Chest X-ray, AP view. Patient: 35 years old, sex F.
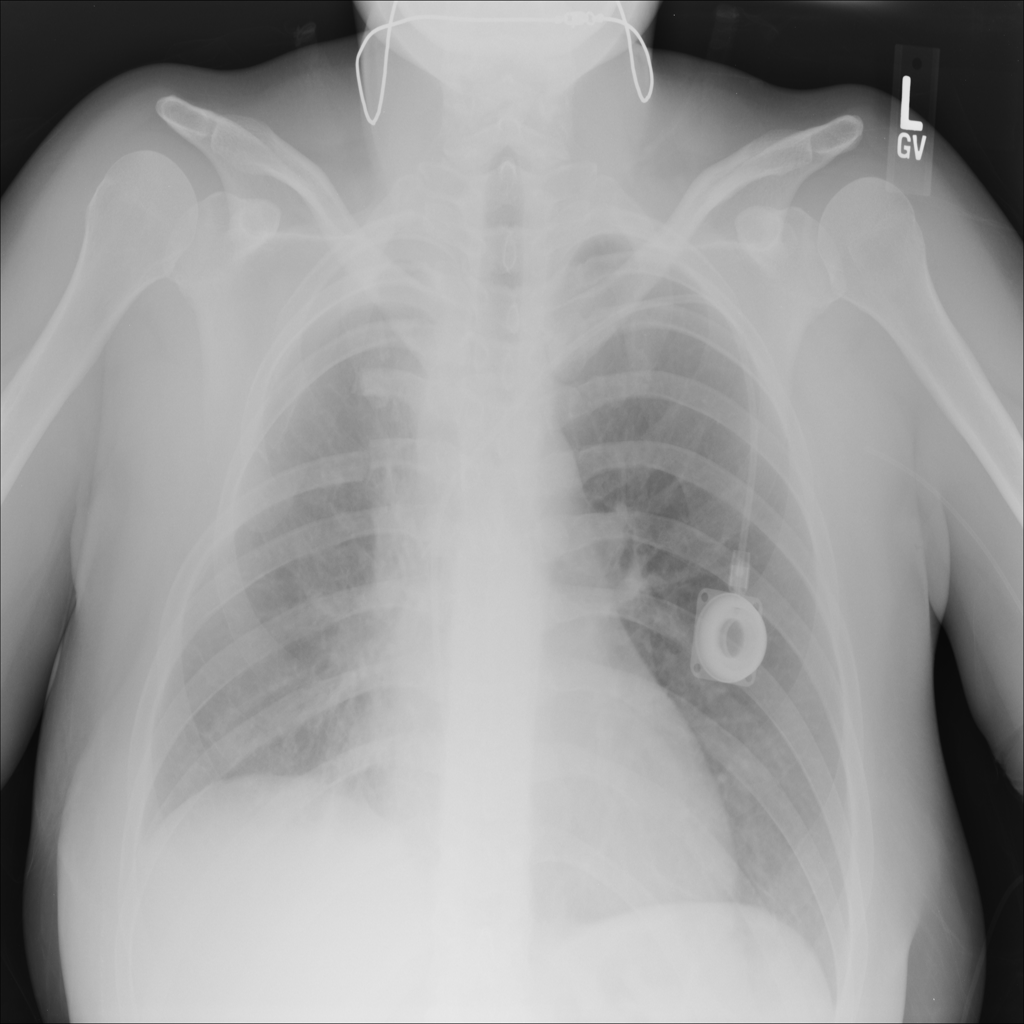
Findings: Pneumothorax